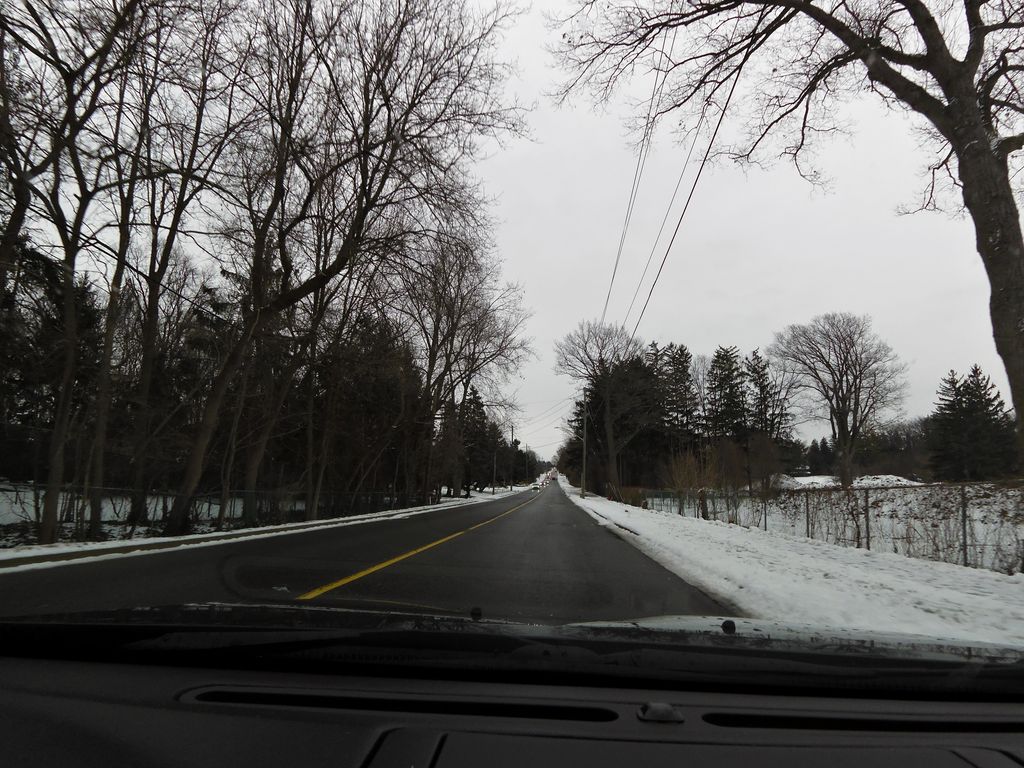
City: hamilton